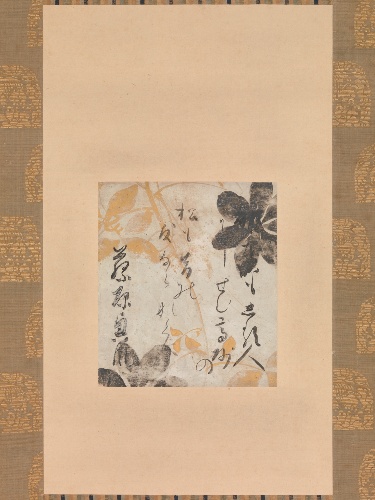
Title: 鉄線下絵和歌色紙|Poem by Fujiwara no Okikaze with Underpainting of Clematis
Artist: Shōkadō Shōjō 松花堂昭乗|Tawaraya Sōtatsu 俵屋宗達
Artist bio: Japanese, 1584?–1639|Japanese, ca. 1570–ca. 1640
Date: early 17th century
Object type: Hanging scroll
Classification: Paintings
Medium: Hanging scroll; ink, gold, and silver on colored paper
Culture: Japan
Period: Edo period (1615–1868)
Dimensions: Image: 7 15/16 x 6 15/16 in. (20.2 x 17.6 cm)
Overall with mounting: 53 x 17 15/16 in. (134.6 x 45.6 cm)
Overall with knobs: 53 x 20 5/8 in. (134.6 x 52.4 cm)
Department: Asian Art
Credit line: Purchase, Gift of Mrs. Russell Sage, by exchange, 1979
Accession year: 1979
Repository: Metropolitan Museum of Art, New York, NY
Tags: Poetry|Flowers